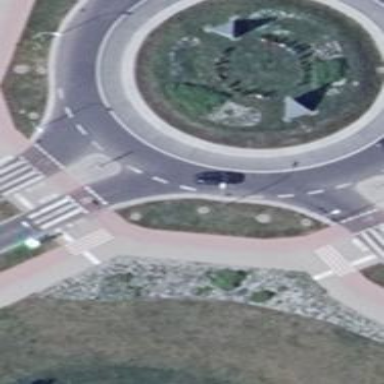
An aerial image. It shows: Roundabout at primary highway.